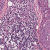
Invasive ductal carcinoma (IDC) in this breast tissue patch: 1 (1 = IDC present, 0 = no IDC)